Question: I created an application and I wanted to add a like button.
When I click the button, it changes to show that I like the page, then immediately changes back with a red "Error" next to it.
This is the code that I'm using:
'''
<div id="fb-root"></div>
<script>(function(d, s, id) {
var js, fjs = d.getElementsByTagName(s)[0];
if (d.getElementById(id)) return;
js = d.createElement(s); js.id = id;
js.src = "//connect.facebook.net/fr_FR/all.js#xfbml=1&appId=453976824647366";
fjs.parentNode.insertBefore(js, fjs);
}(document, 'script', 'facebook-jssdk'));</script>
<div class="fb-like" data-href="http://apps.facebook.com/453976824647366/" data-send="true" data-width="450" data-show-faces="true"></div>
'''
This is a page index.php.
This is also my application settings, it might be of some help for you to understand my problem.

After the user "likes" the application, I want to redirect him on a second page (located in the root of my project).
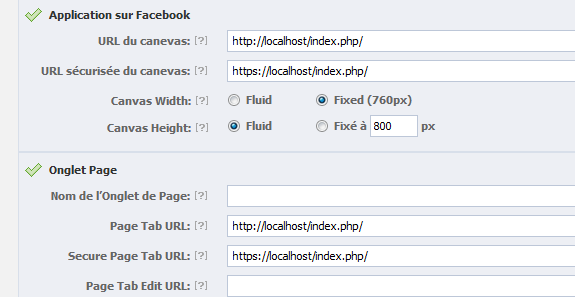
Answer: Like boxes are meant to like a certain existing content that has a valid URL.
In your case you can test some functions but not like box.
For a best approach I would suggest you to move you website online can continue testing from there.
Read '<URL>'